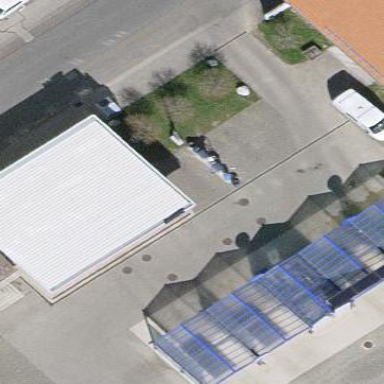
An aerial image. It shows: View of roof of building.